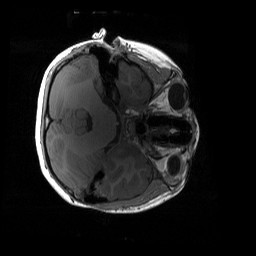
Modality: T1w
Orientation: axial
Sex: female
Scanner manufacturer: siemens
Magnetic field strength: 3 T
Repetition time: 1.9 s
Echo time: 0.00243 s